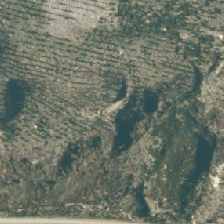
Land cover: harvested_forest